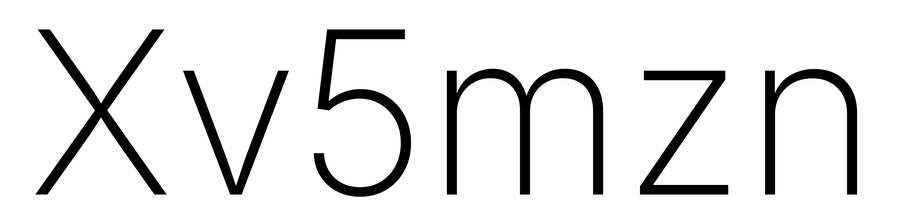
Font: Inter_ExtraLight